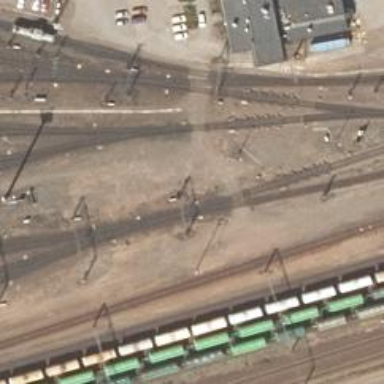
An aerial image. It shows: Rail yard with electrified contact lines for the trains.